Question: I have mail.py file:
'''
# coding: utf-8
from ..lib.common import *
from ..lib.common import _
from ..lib.forms import *
import os
log = logging.getLogger(__name__)
class mail(BaseHandler):
@view_config(route_name="mail", renderer="mail/mail.mako")
def index(self):
return {
'mail':mail
}
@view_config(route_name="send")
def send(request):
data = request.params['in']
return Response(str(data))
'''
and mail.maco:
'''
## coding: utf-8
<%inherit file="../base.mako" />
<form action="${request.route_url('send')}" method="post">
<input type="text" name="in" size="50">
<input type="submit" value="SEND" >
</form>
'''
I want to get 'in''s text. But when i press send button pyramid show me error:
'''
AttributeError: 'mail' object has no attribute 'params'
'''
If i write
'''
Response('some text')
'''
everything works great and text shows, but i want to get input text. Why do I get this error?

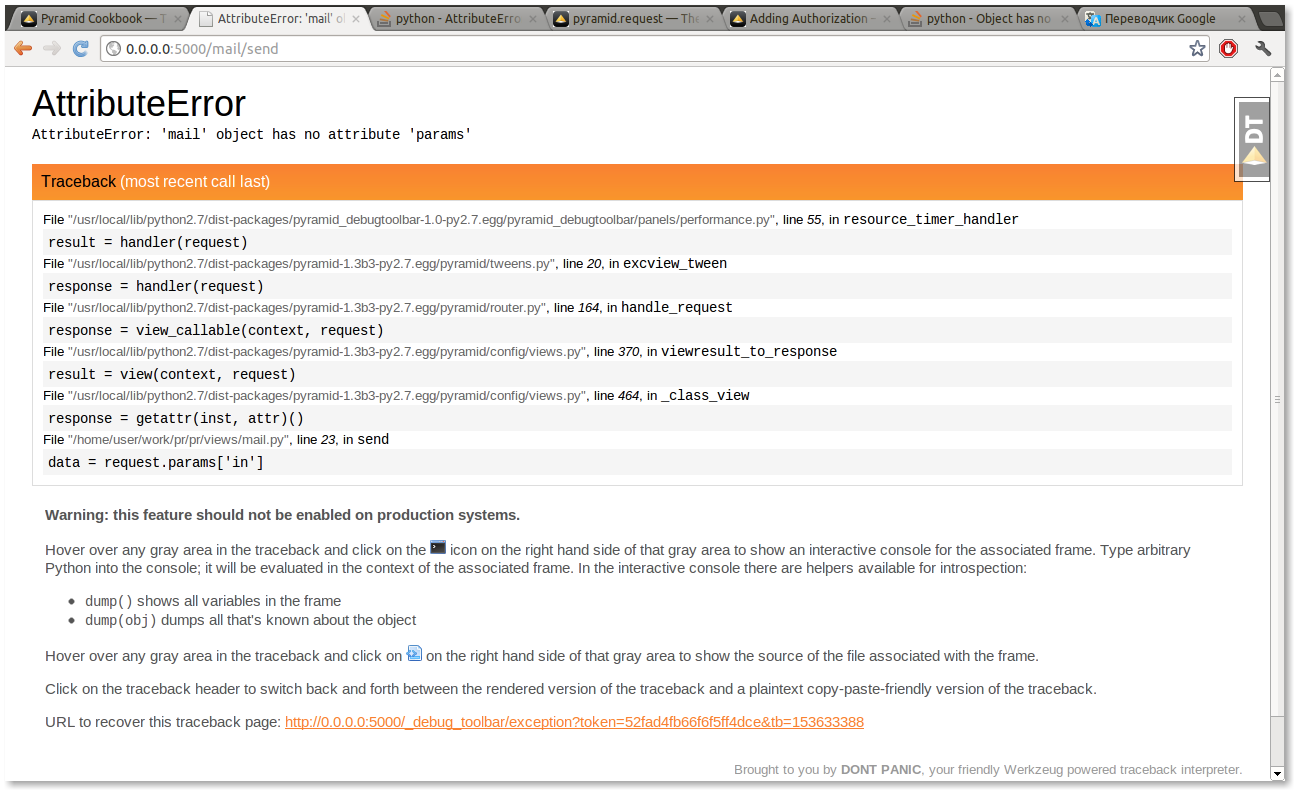
Answer: Your 'send()' method is lacking the 'self' parameter. (At least I'm guessing it is supposed to be a method. Since the indentation of your post is wrong, I can't tell.)